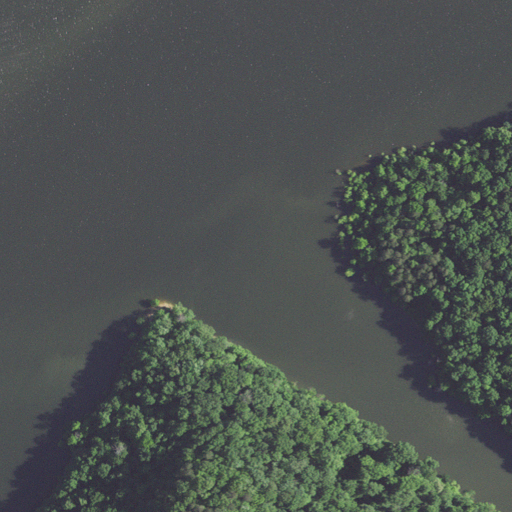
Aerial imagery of valley in Kentucky named Neat Hollow containing open water, mixed forest, deciduous forest, barren land, and grassland